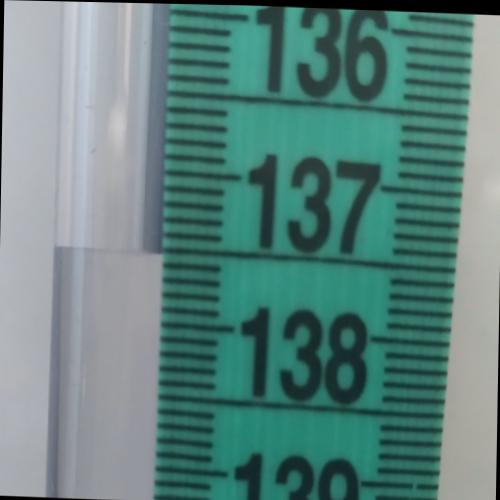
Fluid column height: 137.5 cm